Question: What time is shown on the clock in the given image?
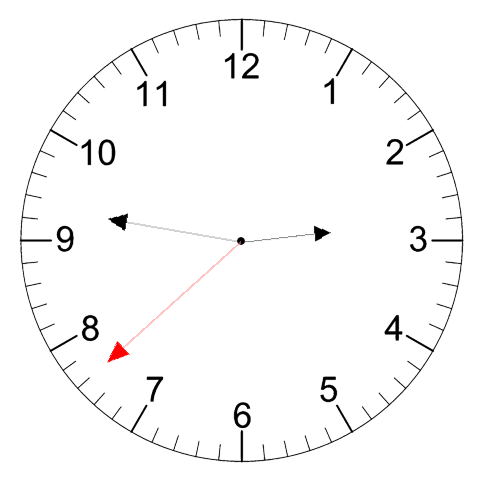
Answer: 02:46:38